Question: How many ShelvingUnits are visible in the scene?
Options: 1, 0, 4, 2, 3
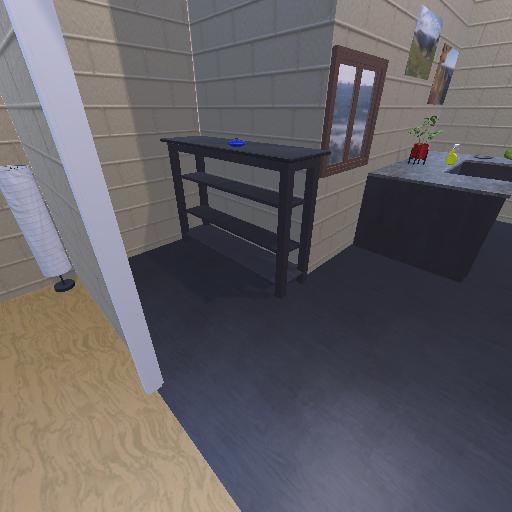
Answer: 1